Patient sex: F
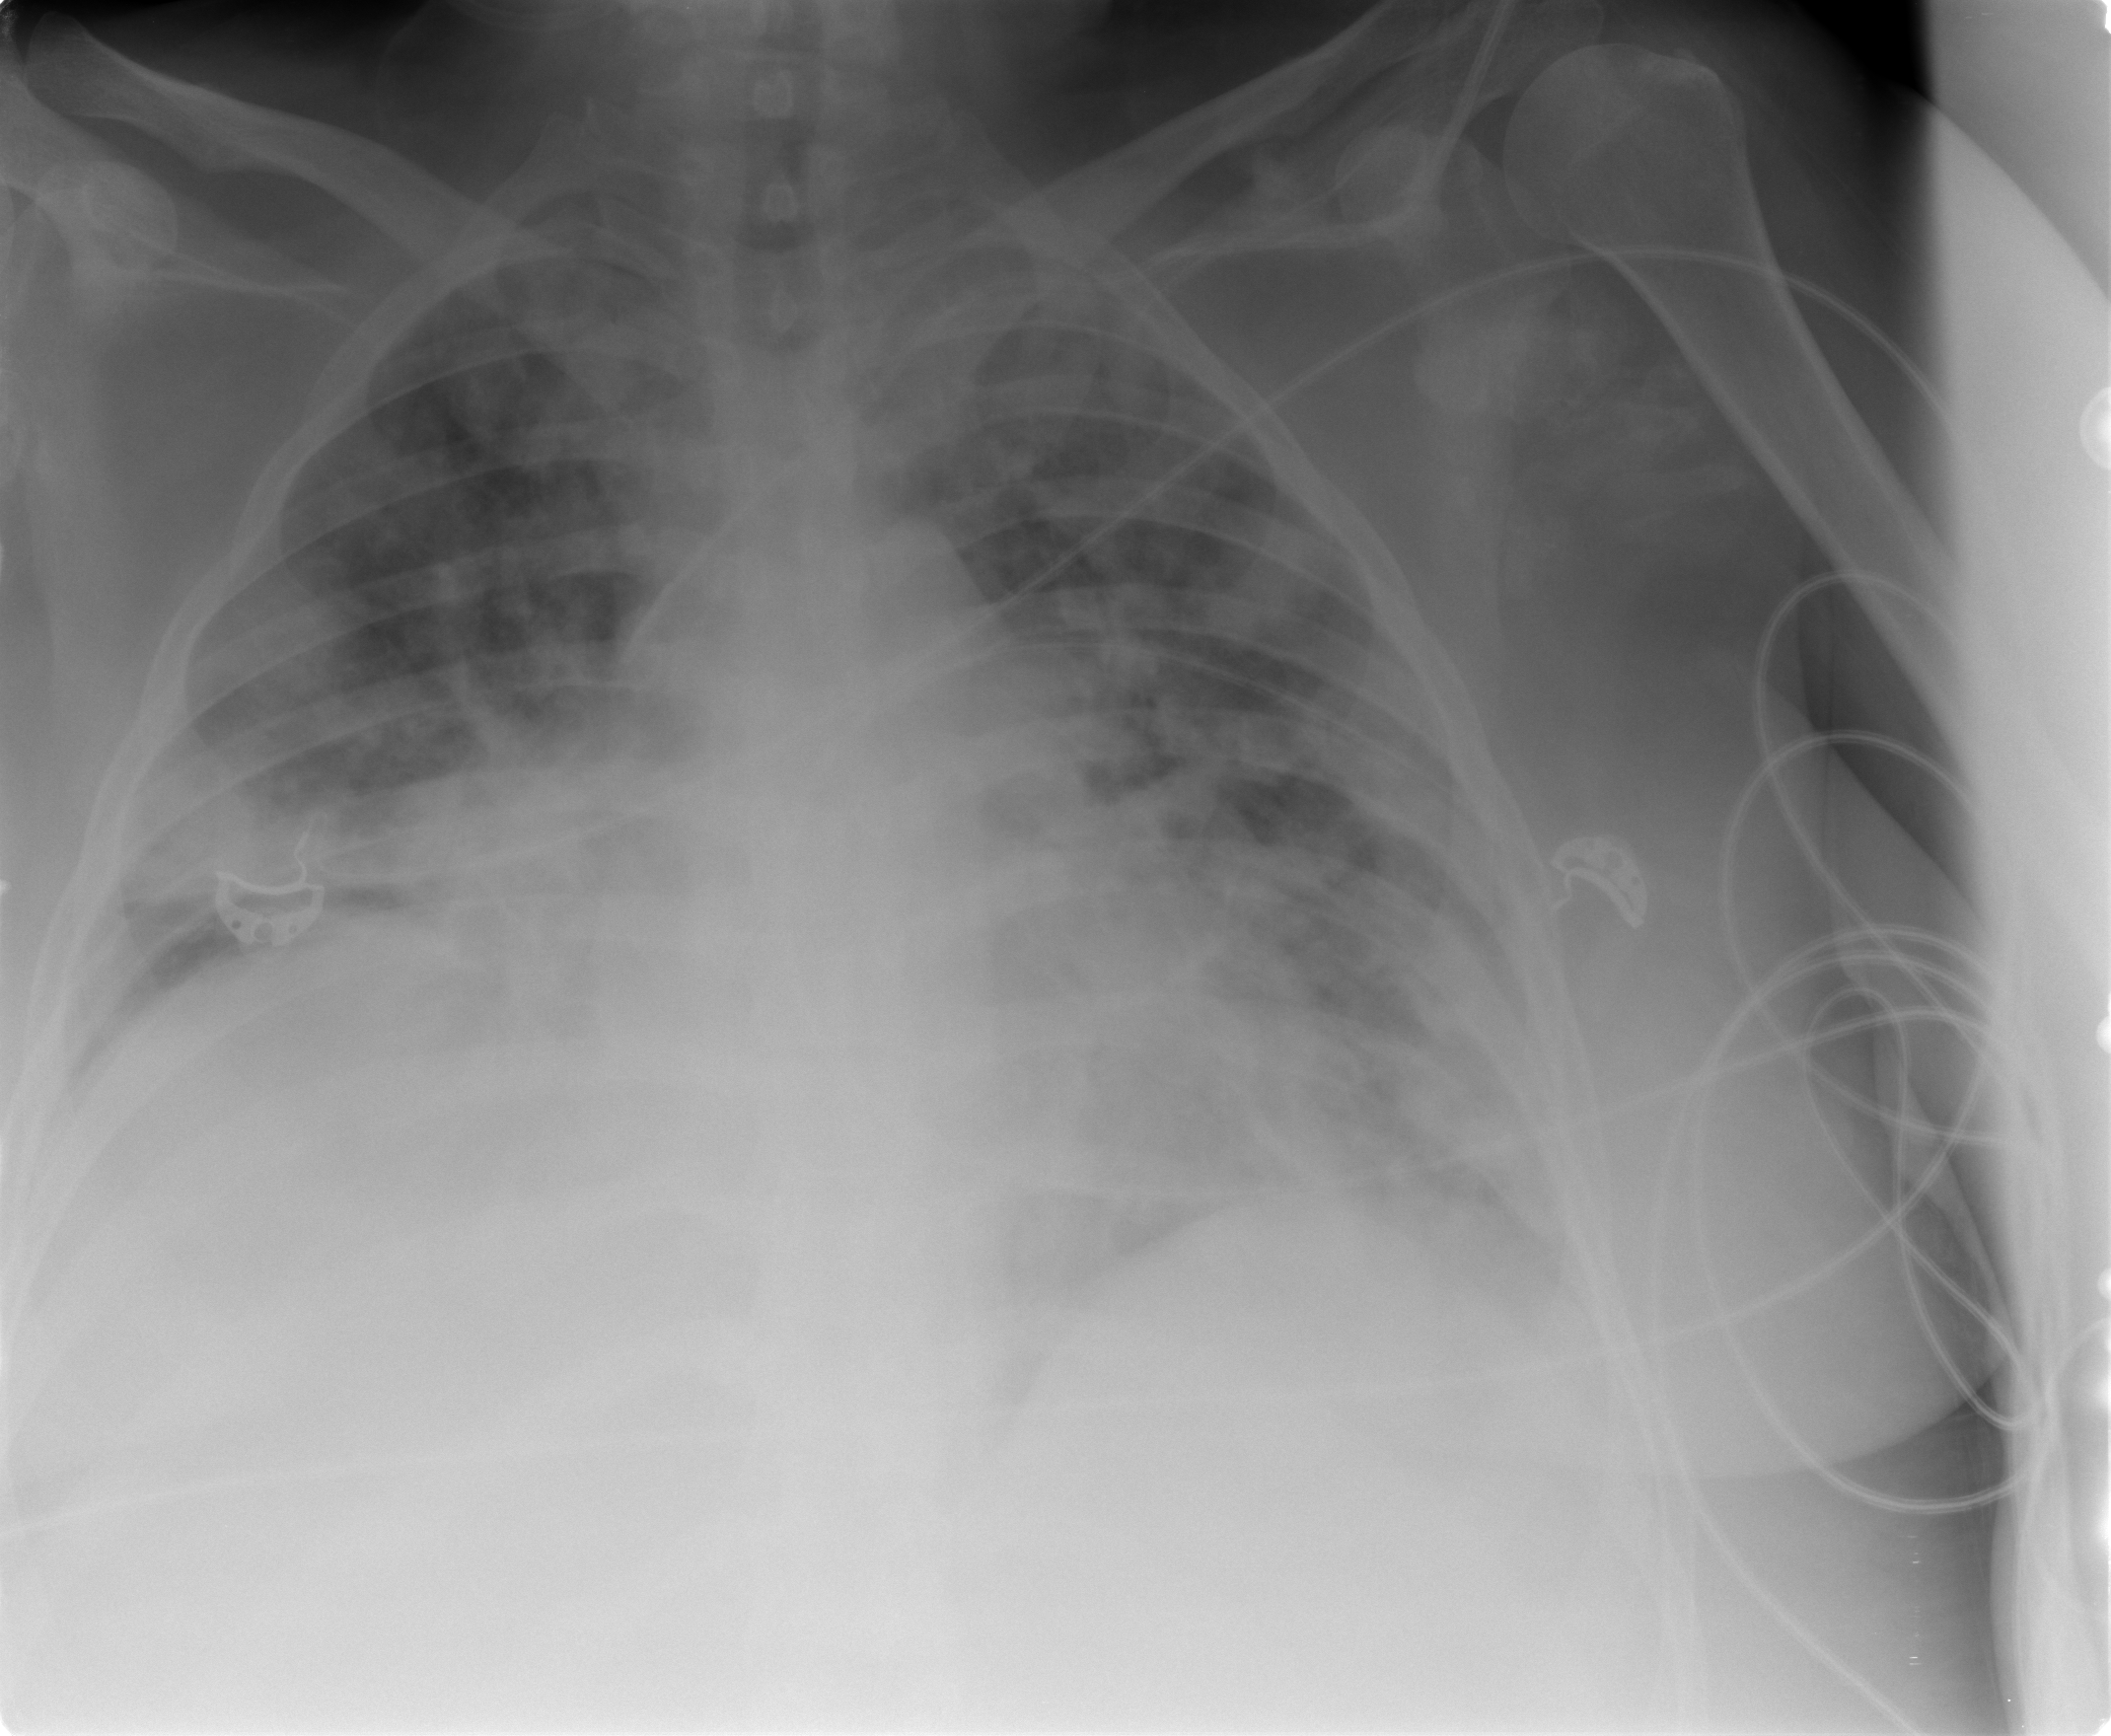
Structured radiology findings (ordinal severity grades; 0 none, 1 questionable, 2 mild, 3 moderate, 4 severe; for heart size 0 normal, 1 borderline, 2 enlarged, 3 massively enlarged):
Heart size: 1
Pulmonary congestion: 0
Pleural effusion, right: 1
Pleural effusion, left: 0
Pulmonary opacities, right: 3
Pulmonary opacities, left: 4
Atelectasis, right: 2
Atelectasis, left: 2